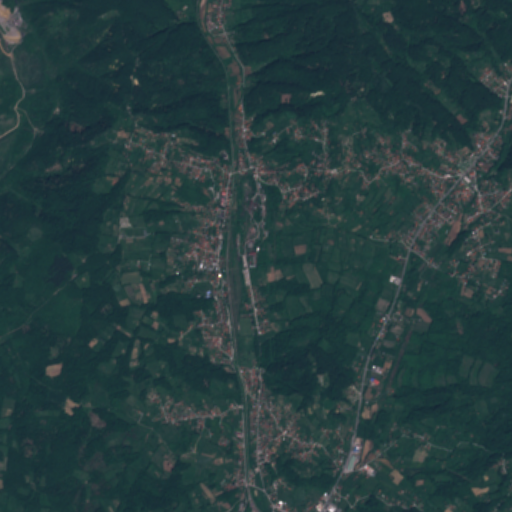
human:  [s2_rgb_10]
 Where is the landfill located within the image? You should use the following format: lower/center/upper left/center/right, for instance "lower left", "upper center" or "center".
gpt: The landfill is located in the upper left of the image.
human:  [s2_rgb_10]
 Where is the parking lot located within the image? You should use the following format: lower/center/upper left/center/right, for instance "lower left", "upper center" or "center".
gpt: The parking lot is located in the center of the image.
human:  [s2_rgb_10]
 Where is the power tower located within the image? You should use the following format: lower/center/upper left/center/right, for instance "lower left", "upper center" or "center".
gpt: The power tower is located in the right of the image.
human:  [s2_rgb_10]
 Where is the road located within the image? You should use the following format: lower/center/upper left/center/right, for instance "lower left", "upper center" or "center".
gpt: There is no road in the image.